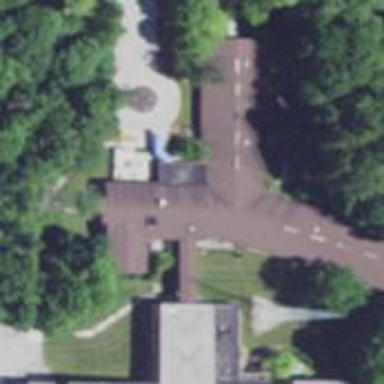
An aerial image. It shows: Nursing home.